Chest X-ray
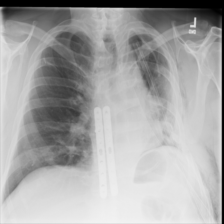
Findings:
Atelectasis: negative
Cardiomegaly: negative
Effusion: negative
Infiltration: negative
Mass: negative
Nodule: negative
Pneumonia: negative
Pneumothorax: negative
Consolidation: negative
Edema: negative
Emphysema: negative
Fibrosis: negative
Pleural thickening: negative
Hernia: negative